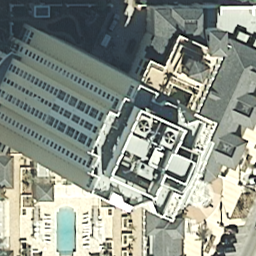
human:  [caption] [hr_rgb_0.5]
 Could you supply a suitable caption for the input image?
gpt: Some buildings with a blue swimming pool .

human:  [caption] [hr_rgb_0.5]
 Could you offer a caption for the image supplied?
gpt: Buildings with a swimming pool .

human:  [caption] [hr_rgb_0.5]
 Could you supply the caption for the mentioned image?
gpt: The buildings with orange roofs beside a swimming pool .

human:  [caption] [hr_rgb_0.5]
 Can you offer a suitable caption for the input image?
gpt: There are some buildings with a swimming pool .

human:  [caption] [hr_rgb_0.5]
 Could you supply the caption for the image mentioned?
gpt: There are some buildings with a swimming pool .